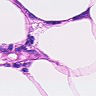
Metastatic tissue present: no